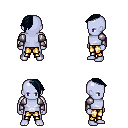
a pixel art fantasy rpg character, male body template, dark elf, purple skin, steel arm armor, gold greaves, raven long mohawk hairstyle, four views (front, back, left, right), 2x2 character sprite sheet, small pixel art, hard edges, no anti-aliasing